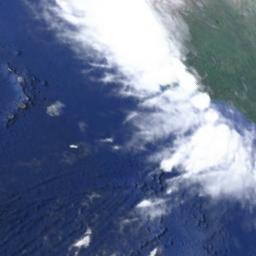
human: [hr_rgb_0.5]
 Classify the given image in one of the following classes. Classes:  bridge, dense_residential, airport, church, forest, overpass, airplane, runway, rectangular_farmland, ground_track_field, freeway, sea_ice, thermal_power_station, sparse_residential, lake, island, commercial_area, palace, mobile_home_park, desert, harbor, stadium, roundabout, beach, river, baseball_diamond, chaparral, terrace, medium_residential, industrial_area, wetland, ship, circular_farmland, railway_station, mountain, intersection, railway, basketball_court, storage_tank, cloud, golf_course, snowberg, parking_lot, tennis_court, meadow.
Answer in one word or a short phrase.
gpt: cloud